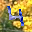
Label: 4